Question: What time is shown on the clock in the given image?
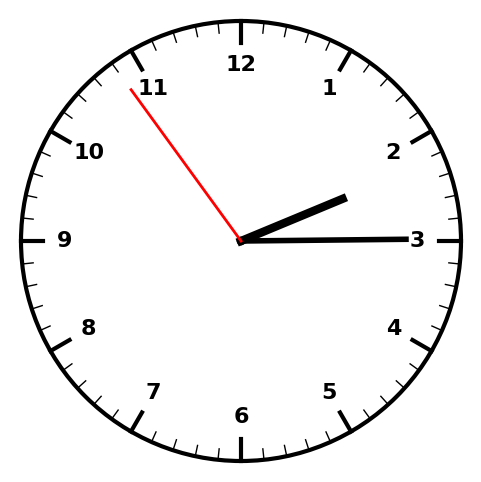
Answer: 02:14:54